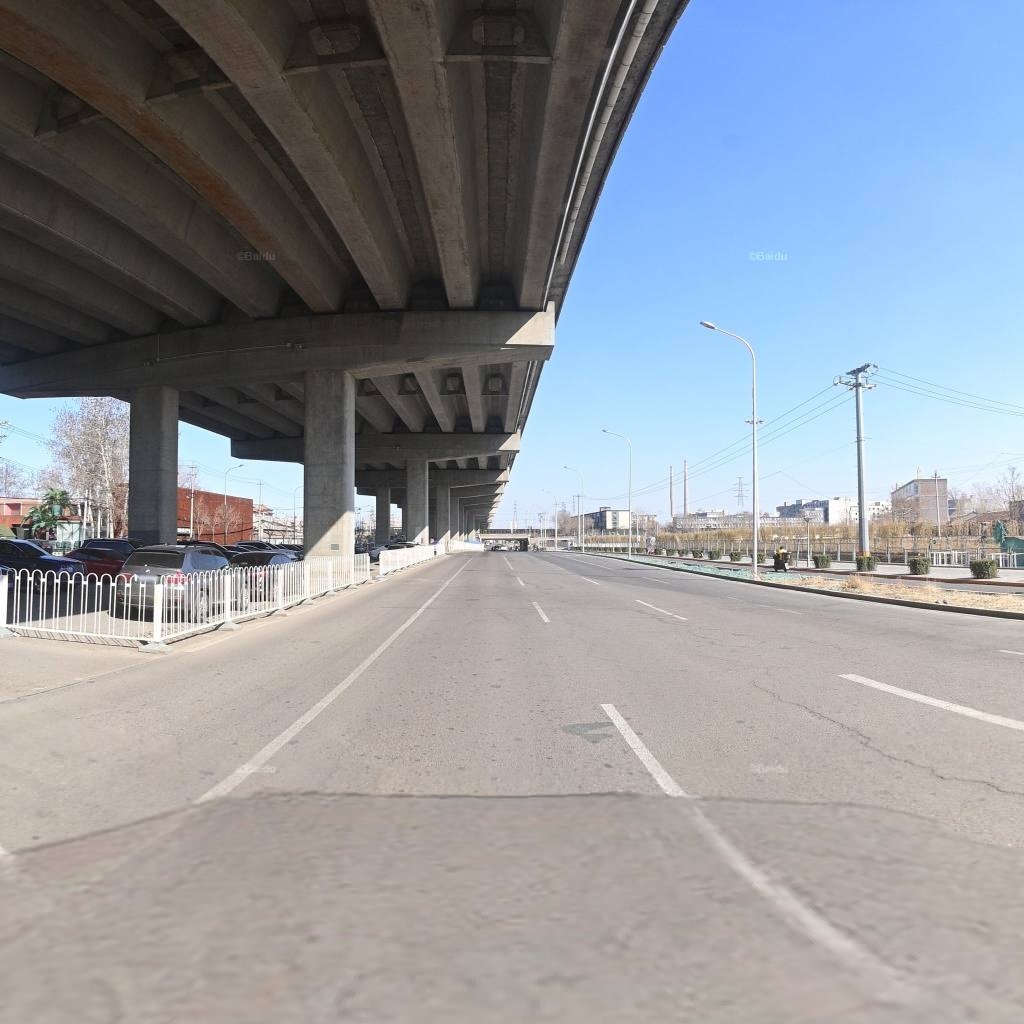
Region: Chaoyang
Road damage annotations: longitudinal crack